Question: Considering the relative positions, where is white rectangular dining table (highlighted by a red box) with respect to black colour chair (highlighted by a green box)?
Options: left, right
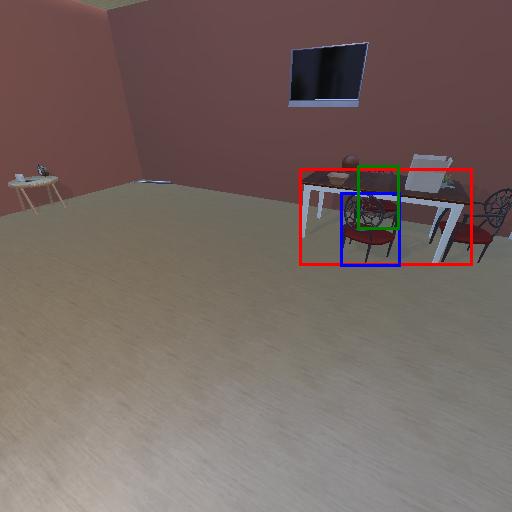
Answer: left